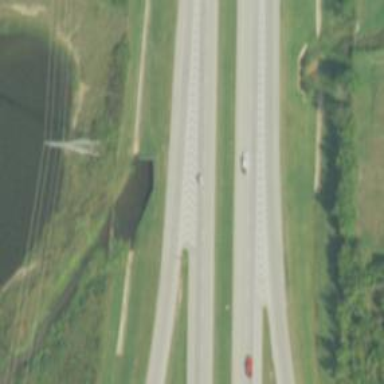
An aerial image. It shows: Trunk link highway.